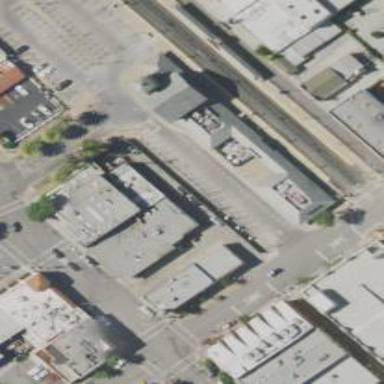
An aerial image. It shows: Train station building.